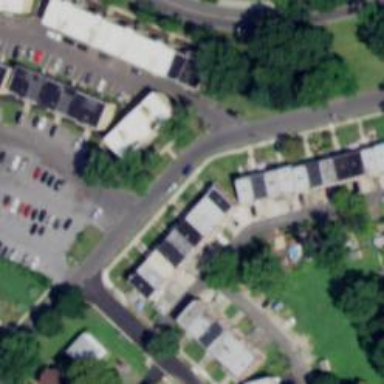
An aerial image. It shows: Alleyway designated as service road.